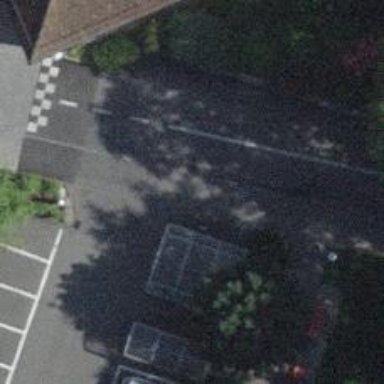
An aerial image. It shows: Shed designated for bicycle parking.